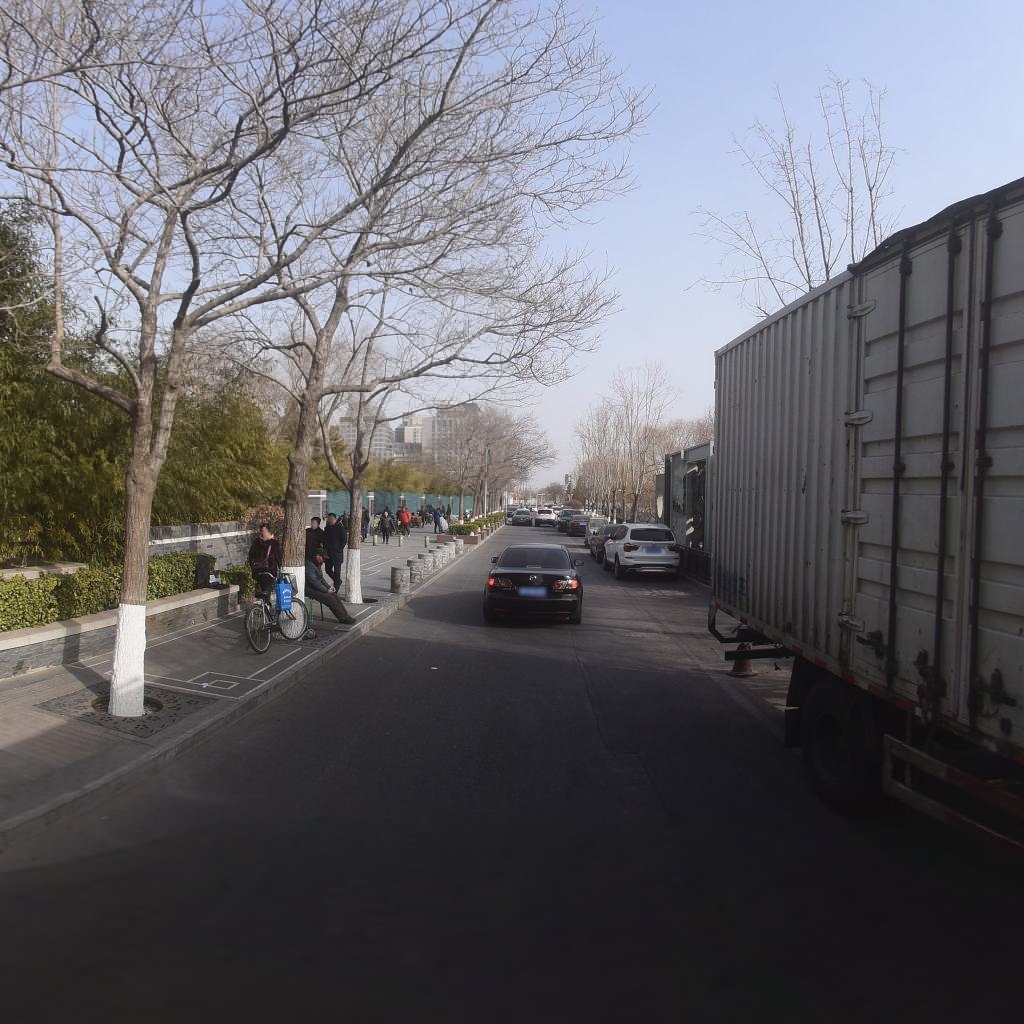
Region: Xicheng
Road damage annotations: longitudinal crack